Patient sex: M
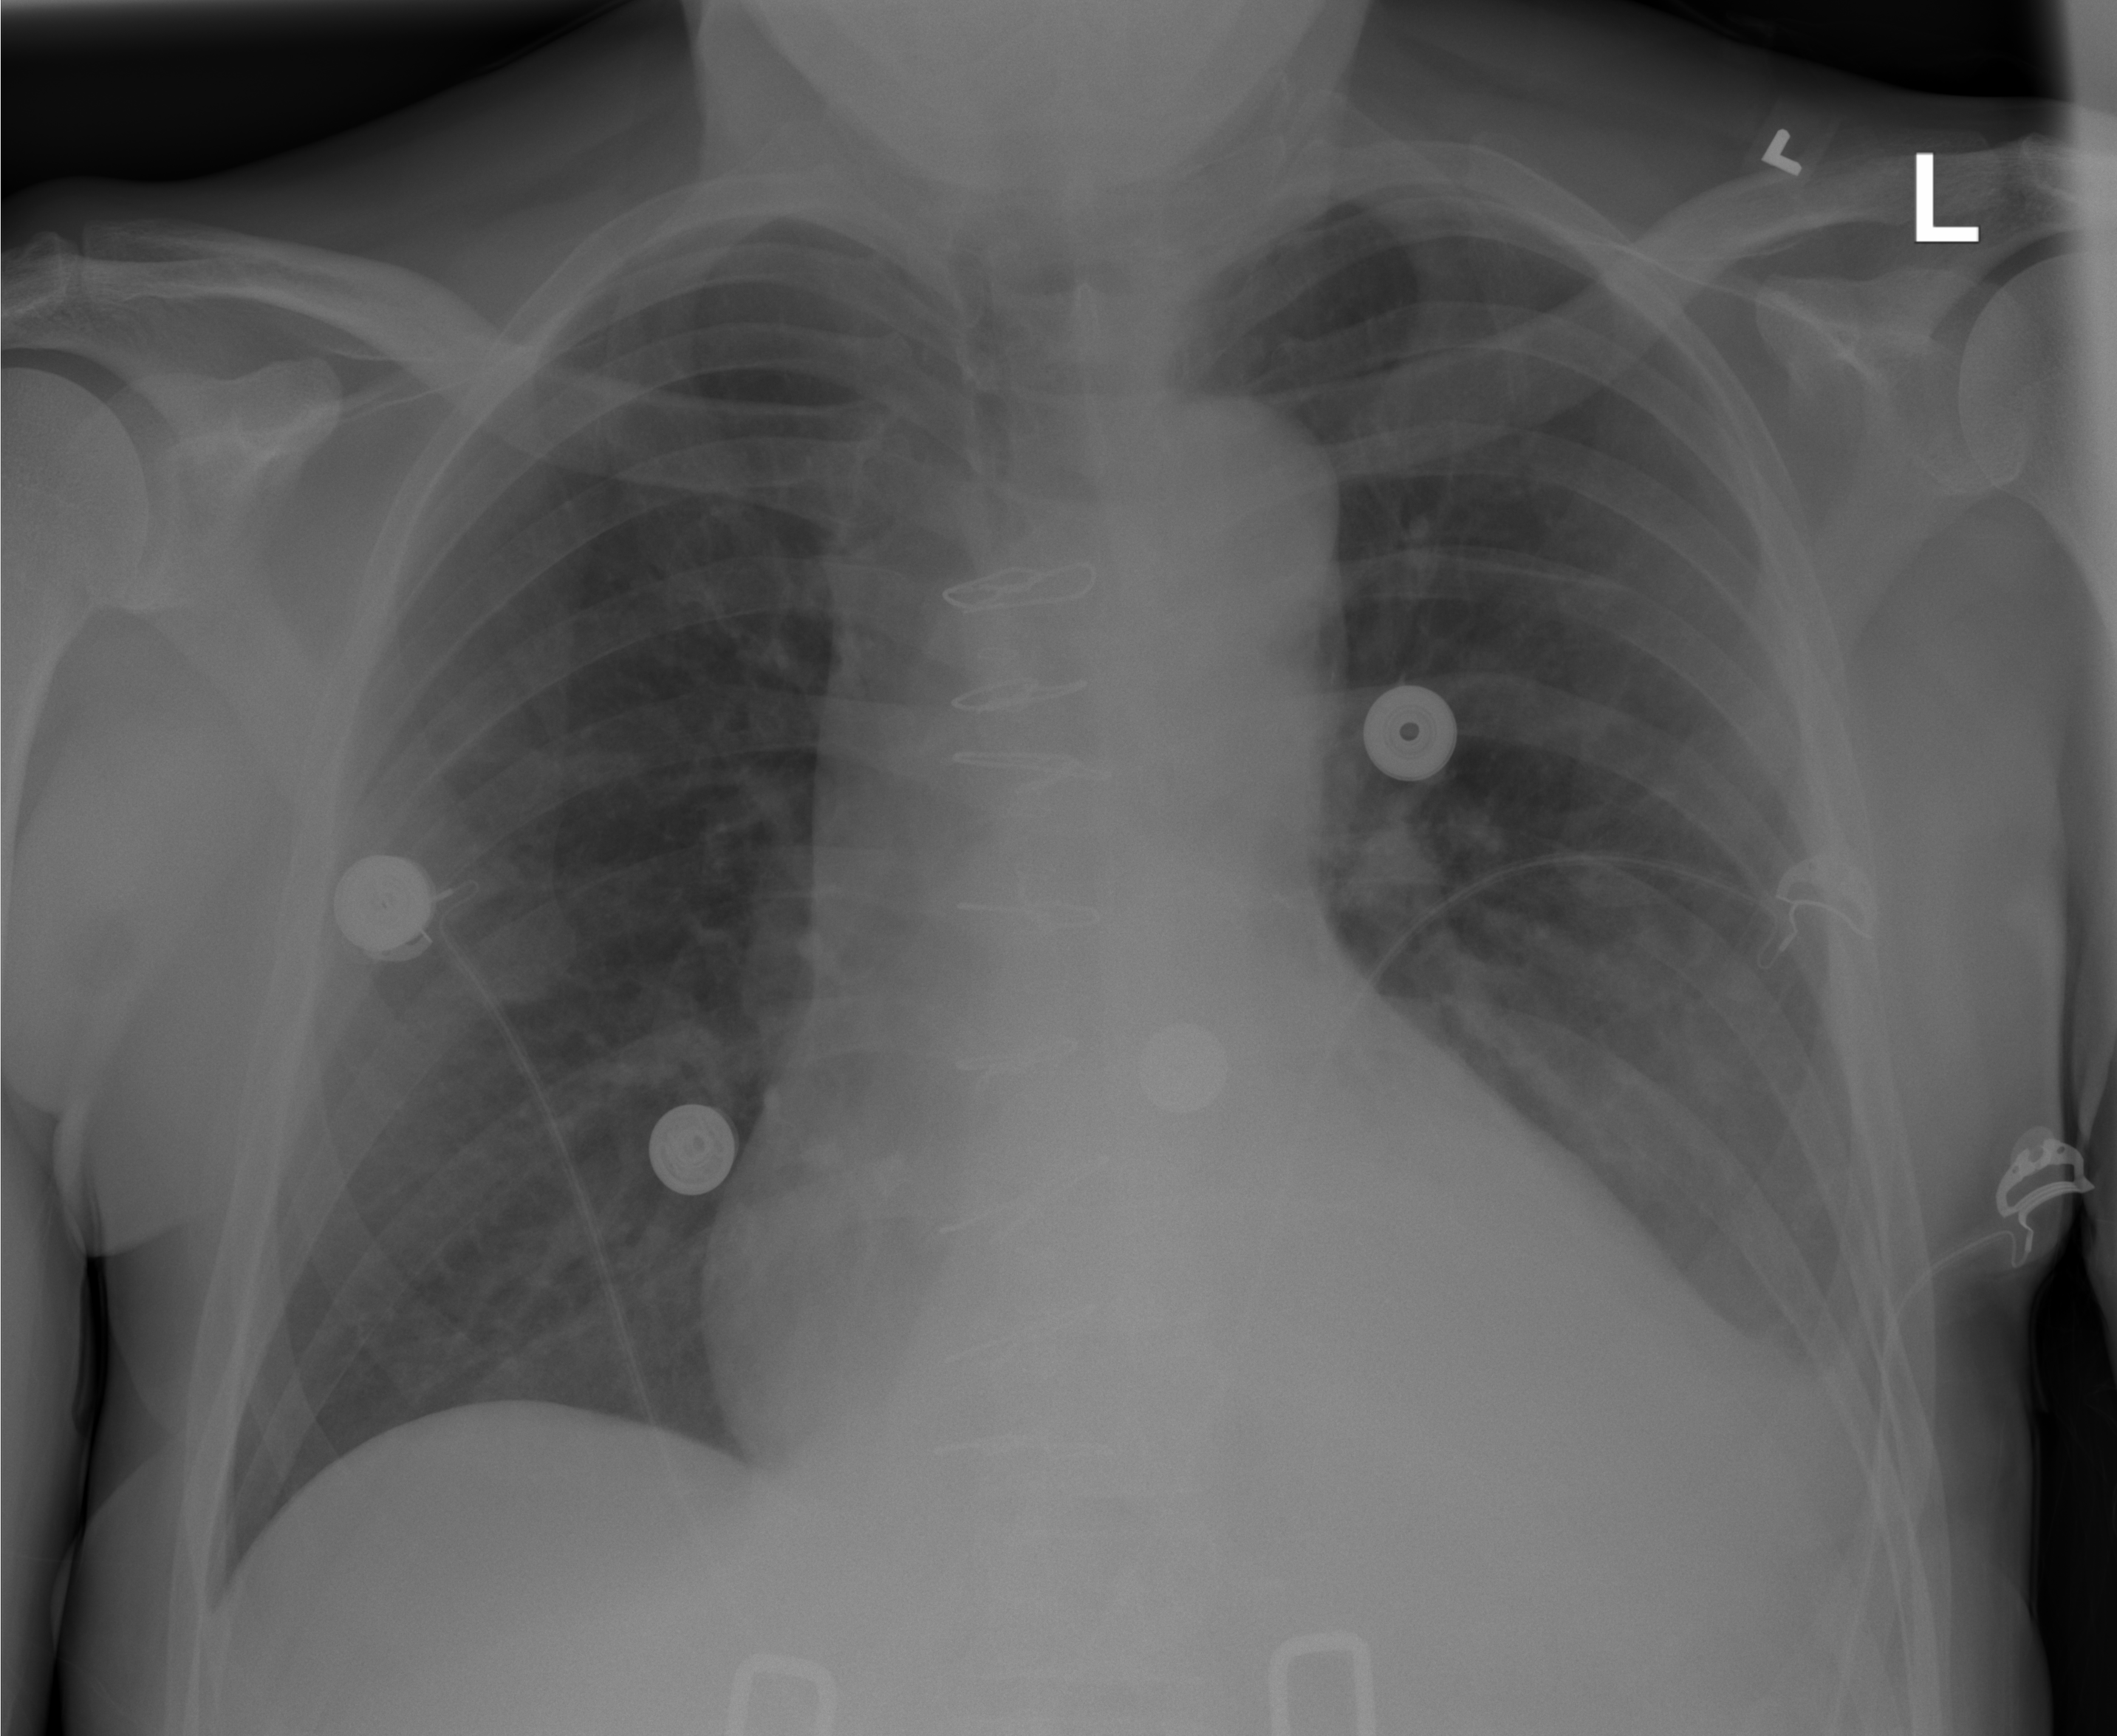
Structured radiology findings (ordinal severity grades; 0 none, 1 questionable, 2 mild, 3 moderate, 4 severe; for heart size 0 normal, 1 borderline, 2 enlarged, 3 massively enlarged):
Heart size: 2
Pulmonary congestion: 0
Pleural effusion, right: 0
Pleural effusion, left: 2
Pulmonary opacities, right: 0
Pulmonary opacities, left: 0
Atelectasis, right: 0
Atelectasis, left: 2